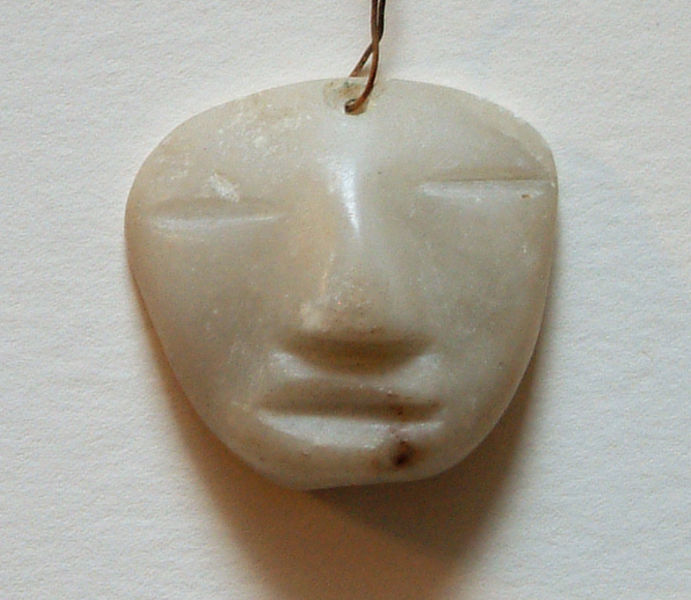
Titel: Head (Mask)
Standort: Amherst (Massachusetts, USA)
Institution: Mead Art Museum, Amherst College
Schlagwörter: white, face, nose, portrait, stone, head, eyes, decoration, mouth, line, necklace, sculpture, small, marble, ancient, art, circle, lines, lips, chinese, primitive, mask, carving, round, broken, hurt, jewelry, pendant, cord, decoratoin, totem, quartz, drilled, nost